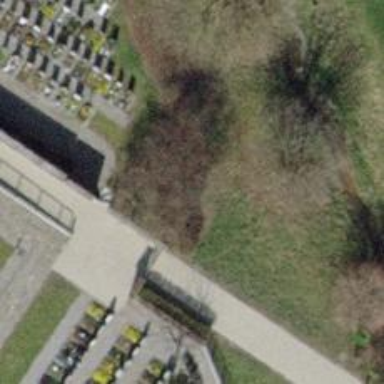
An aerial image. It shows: Gate.